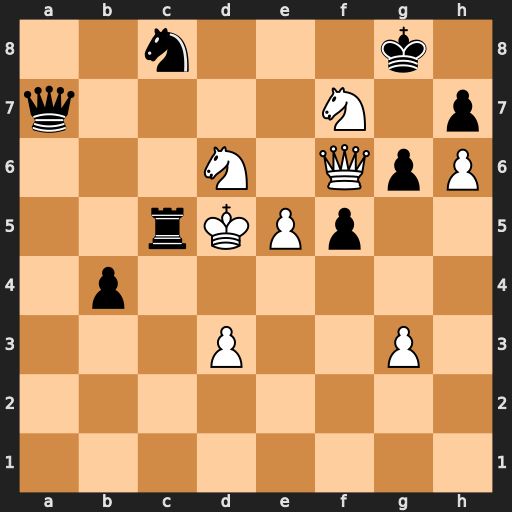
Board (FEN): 2n3k1/q4N1p/3N1QpP/2rKPp2/1p6/3P2P1/8/8
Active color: w
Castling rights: -
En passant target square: -
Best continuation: Ke6 Qe7+ Qxe7 Nxe7 Kxe7 Rc7+ Kd8